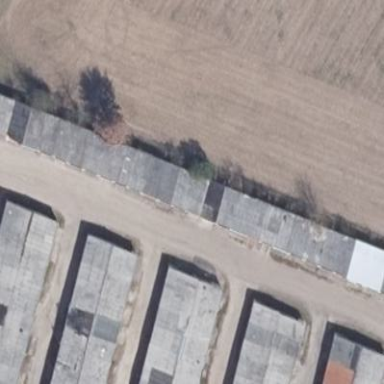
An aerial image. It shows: Group of garages.